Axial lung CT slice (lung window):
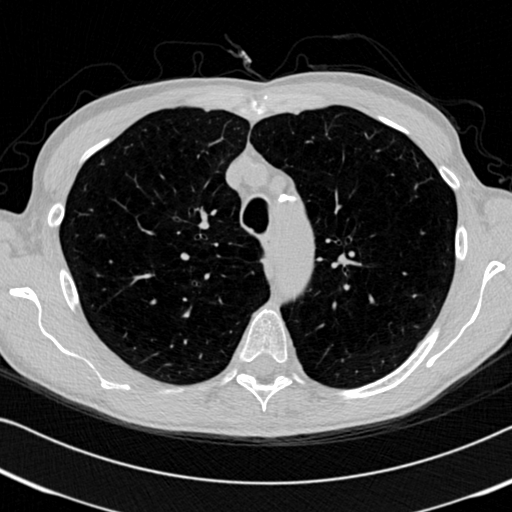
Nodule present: no